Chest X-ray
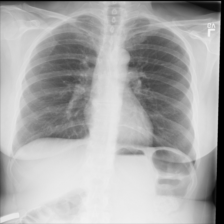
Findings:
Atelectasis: negative
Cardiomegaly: negative
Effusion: negative
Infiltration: negative
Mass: negative
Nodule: negative
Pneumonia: negative
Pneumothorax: negative
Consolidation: negative
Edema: negative
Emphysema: negative
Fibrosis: negative
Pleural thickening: negative
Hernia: negative